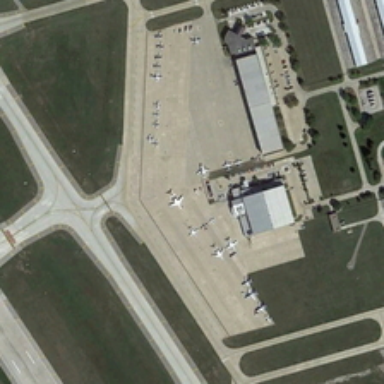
Many of the planes were docked on the wide .